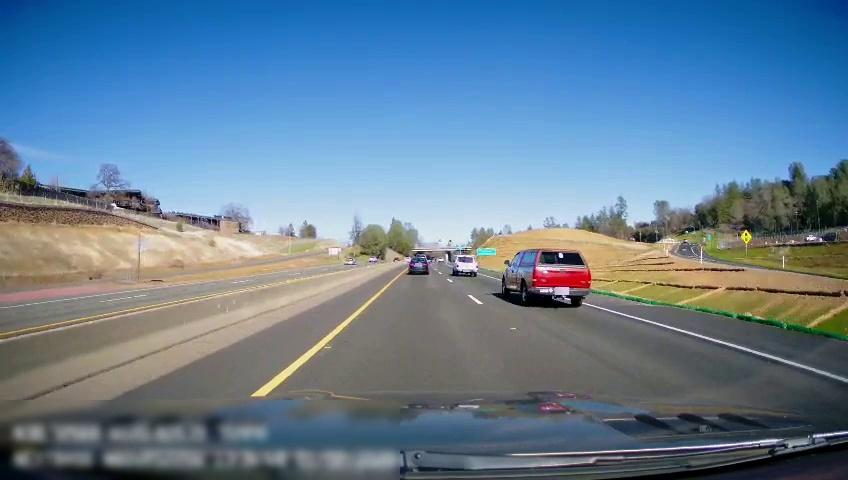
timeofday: Day
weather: Sunny
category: Drivable Space
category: Drivable Space
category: Drivable Space
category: Vehicles | Car
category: Vehicles | Truck
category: Vehicles | Car
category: Vehicles | SUV
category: Vehicles | Truck
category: Vehicles | SUV
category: Lanes | Current Lane
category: Lanes | Current Lane
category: Lanes | Alternate Lane
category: Lanes | Opposite Lane
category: Lanes | Alternate Lane
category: Lanes | Opposite Lane
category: Lanes | Opposite Lane
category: Traffic | Signs
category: Traffic | Signs